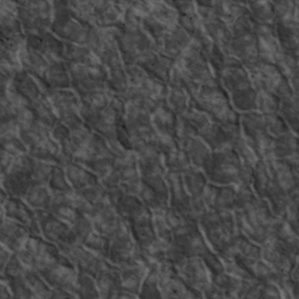
Label: non_frost